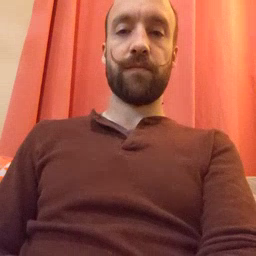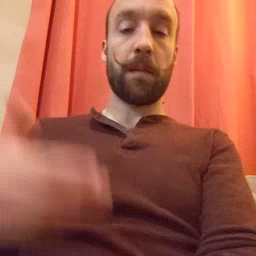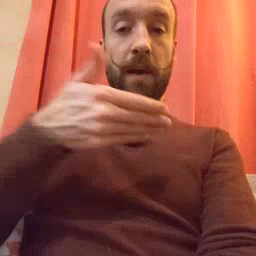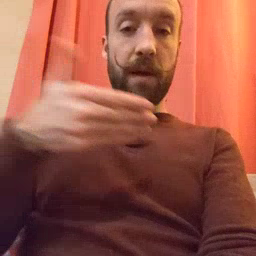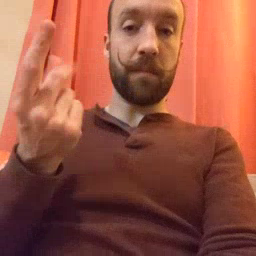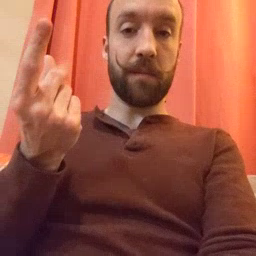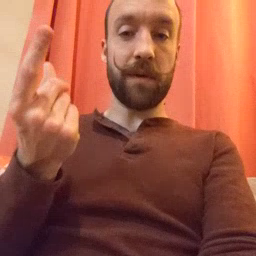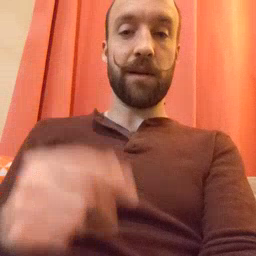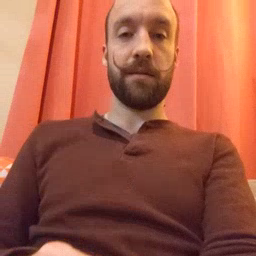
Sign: puppy